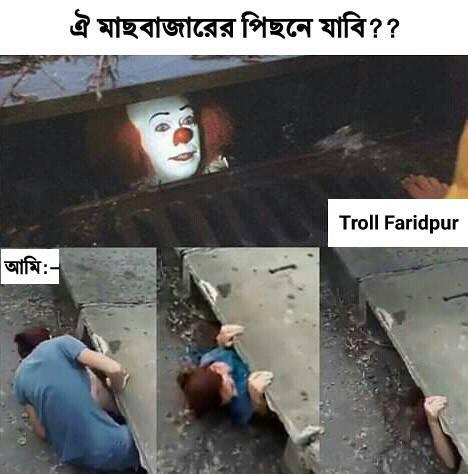
Caption: ঐ মাছবাজারের পিছনে যাবি ??    আমি
Label: non-hate